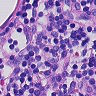
Metastatic tissue present: no